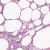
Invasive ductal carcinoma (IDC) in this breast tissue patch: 0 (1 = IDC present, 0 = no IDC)